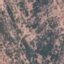
Land use / land cover: PermanentCrop